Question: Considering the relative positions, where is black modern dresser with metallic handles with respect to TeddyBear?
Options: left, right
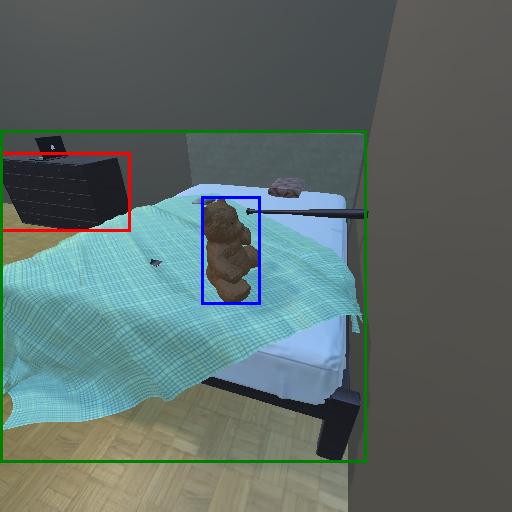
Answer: left